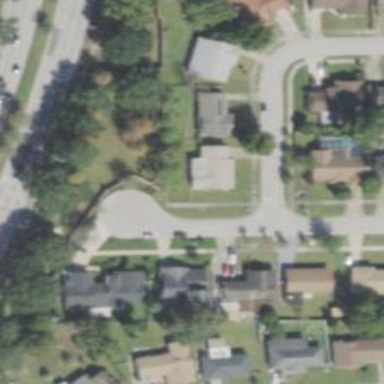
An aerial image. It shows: Residential road with asphalt surface and sidewalk on the left side.